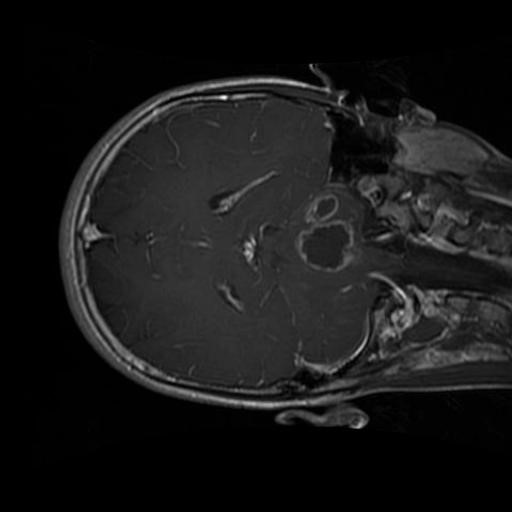
Label: brain_glioma